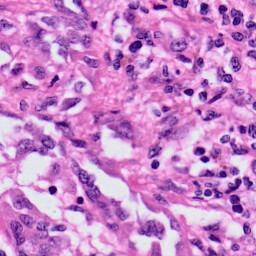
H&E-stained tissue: Skin